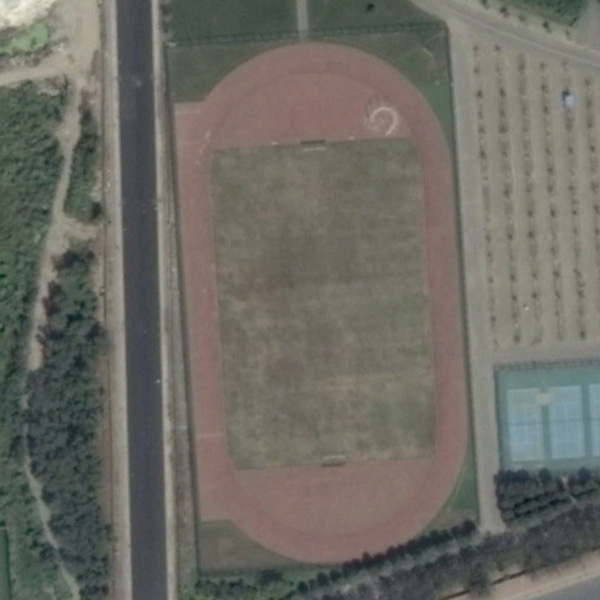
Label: Playground